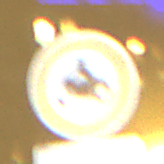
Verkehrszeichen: VerbotKraftraeder
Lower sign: EinspurigeFahrzeugeFrei2
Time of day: Night
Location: Outdoor (Urban)
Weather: Clear
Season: NotSpecified
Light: Artificial